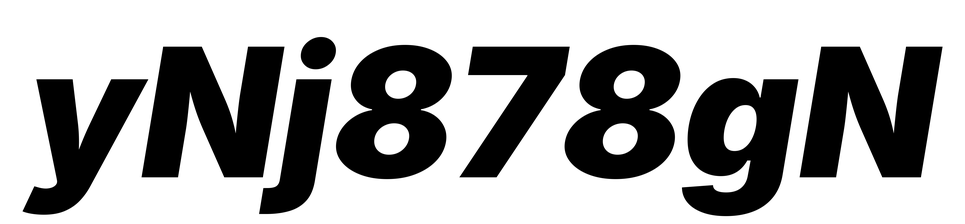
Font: Inter-Italic_Black_Italic